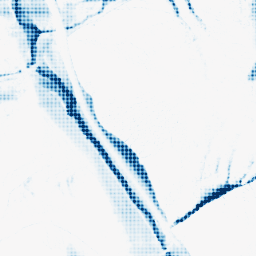
Category: morphological
Decomposition family: morphological_ellipse
Decomposition parameters: operation: closing
width: 5
height: 50
Upsampling method: sinc_blackman
Upsampling parameters: scale: 4
kernel_size: 4
Upsampling scale: 4